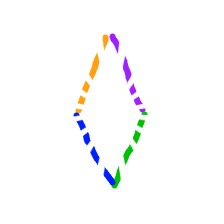
Shape: rhombus